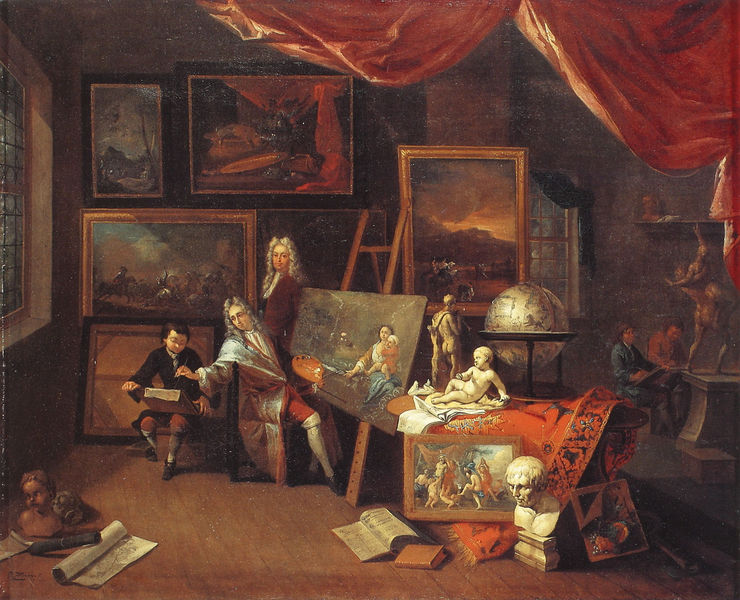
Titel: The Artist’s Studio
Künstler: Peter Tillemans
Institution: Norfolk, Norfolk Castle Museum
Schlagwörter: gemälde, kopf, mann, braun, fenster, frankreich, köpfe, männer, nacht, raum, zimmer, rot, tuch, gesellschaft, malerei, teppich, rahmen, sockel, bild, vorhang, boden, decke, kind, pferd, skulptur, statue, bilder, bücher, figuren, salon, büste, wandgemälde, atelier, maler, staffelei, galerie, künstler, raub, kunst, palette, erdkugel, skulpturen, rollen, schüler, büsten, globus, meister, fesnter, ringen, weltkugel, lehrlinge, lehrling, zeichenunterricht, qwertz, drot, kunstaltelier, kusntwerke